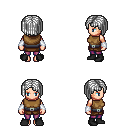
a pixel art fantasy rpg character, female body template, human, light skin, leather chest armor, magenta pants, white pageboy hairstyle, white cloth bracers, black shoes, four views (front, back, left, right), 2x2 character sprite sheet, small pixel art, hard edges, no anti-aliasing